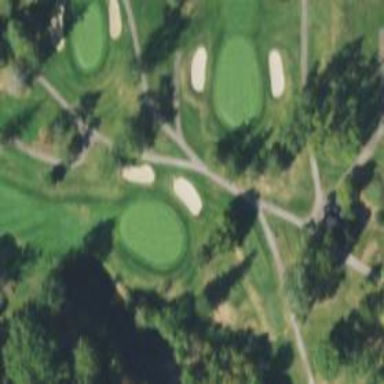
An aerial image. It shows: View of golf hole.